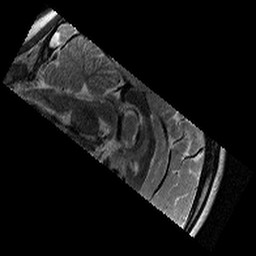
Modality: T2w
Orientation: sagittal
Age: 9
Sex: female
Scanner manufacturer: siemens
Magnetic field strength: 3 T
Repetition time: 9.23 s
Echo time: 0.067 s